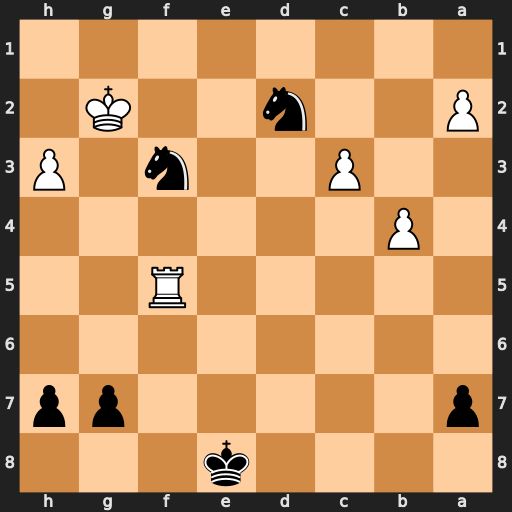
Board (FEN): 4k3/p5pp/8/5R2/1P6/2P2n1P/P2n2K1/8
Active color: b
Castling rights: -
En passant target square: -
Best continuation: Nh4+ Kg3 Nxf5+